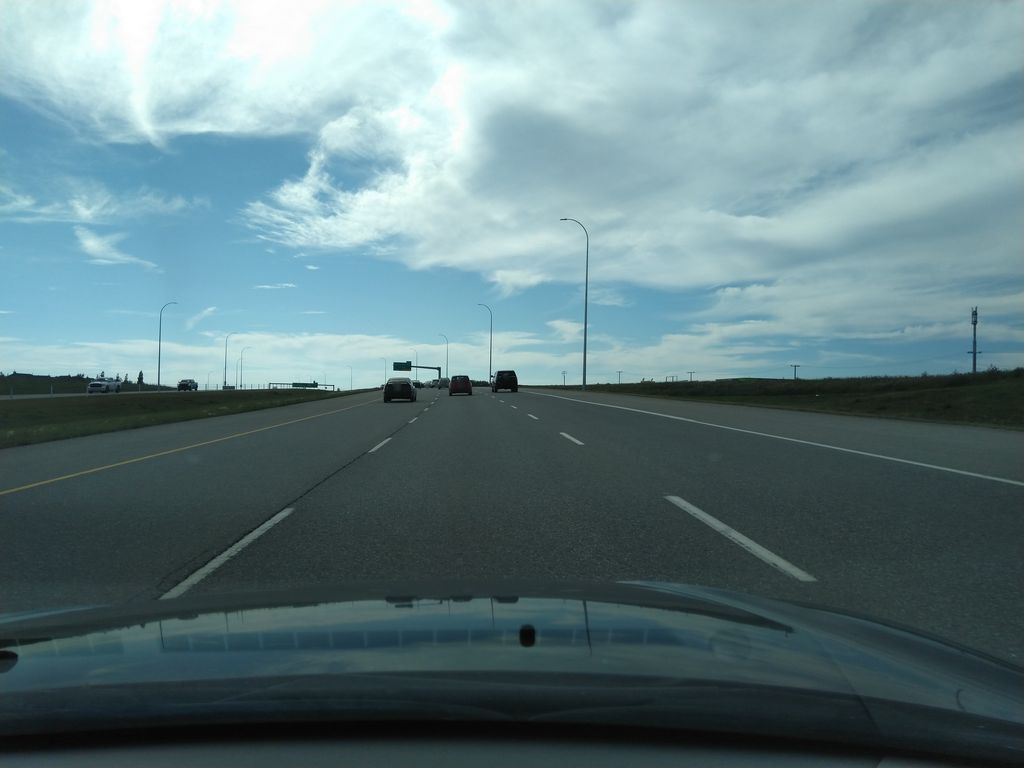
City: calgary